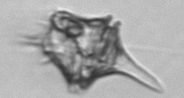
Label: Amylax